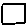
Label: square